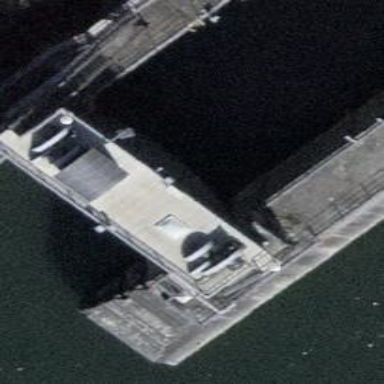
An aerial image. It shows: Lock gate on waterway.